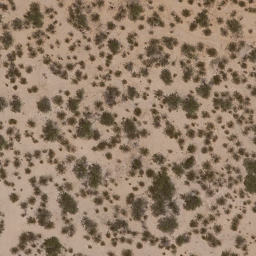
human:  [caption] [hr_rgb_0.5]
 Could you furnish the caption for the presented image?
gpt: There are some grey plants scattered on the ground .

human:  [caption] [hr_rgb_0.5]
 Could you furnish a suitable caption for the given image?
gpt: This is a chaparral .

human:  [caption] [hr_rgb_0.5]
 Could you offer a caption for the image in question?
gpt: Lots of plants scattered on the ground. .

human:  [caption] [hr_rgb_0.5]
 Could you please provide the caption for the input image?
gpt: Lots of plants scattered in the loess ground. .

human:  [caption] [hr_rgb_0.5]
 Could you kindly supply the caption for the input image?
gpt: Some grey plants are scattered in the loess ground .